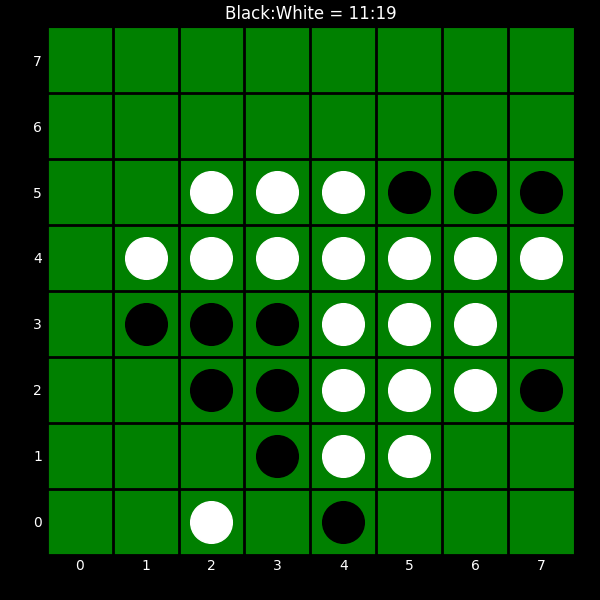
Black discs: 11
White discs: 19